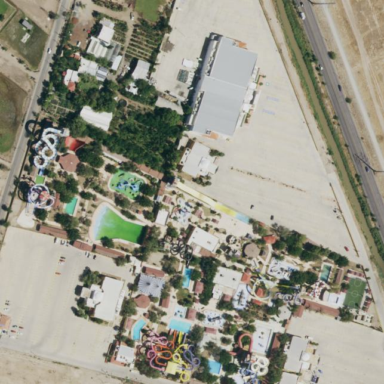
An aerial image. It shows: Commercial area with swimming sport facility.